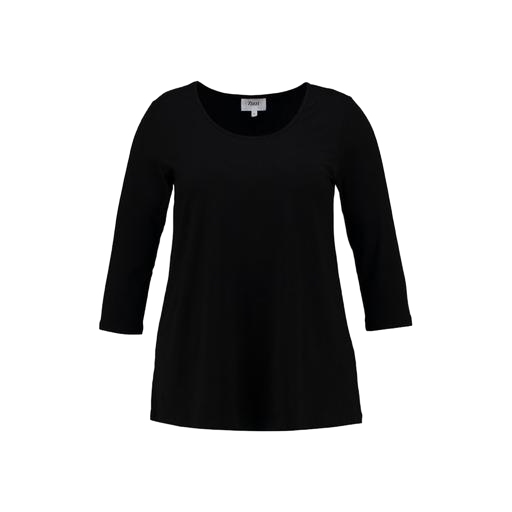
black three-quarter-sleeve scoop-neck t-shirt only macy, three-quarter sleeved jersey top, black three-quarter-sleeve top only macy, white background